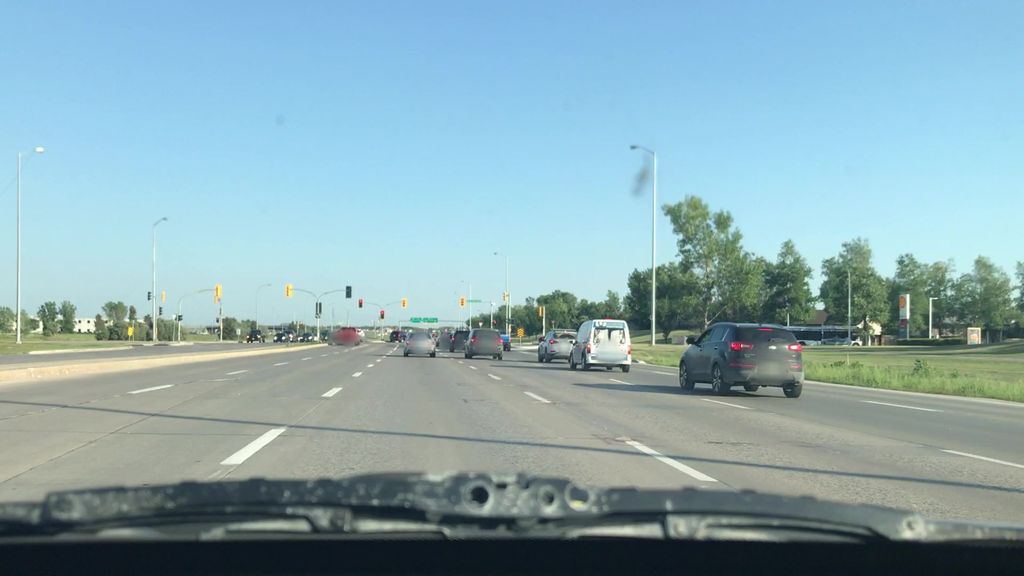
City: winnipeg